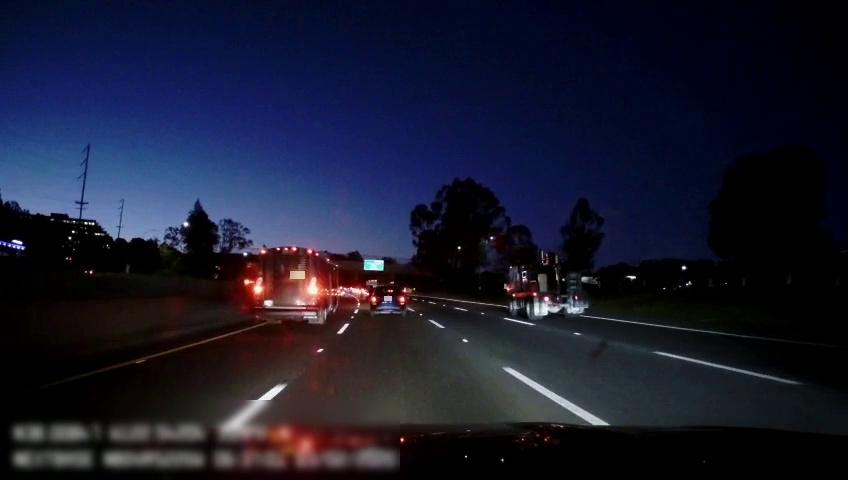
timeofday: Night
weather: Other
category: Drivable Space
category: Vehicles | Other LV
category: Vehicles | Bus
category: Vehicles | Car
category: Lanes | Alternate Lane
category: Lanes | Current Lane
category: Lanes | Current Lane
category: Lanes | Alternate Lane
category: Lanes | Alternate Lane
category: Traffic | Signs